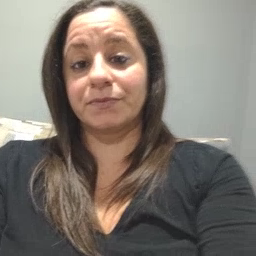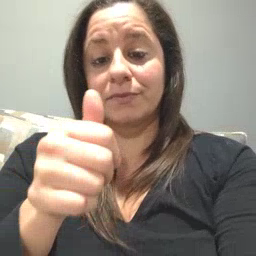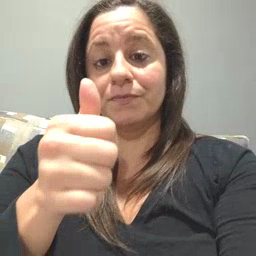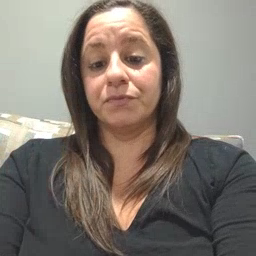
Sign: yourself